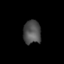
Tissue: lung
Cell type: T cells
Senescence score: 0.1455
Nuclear area (px): 404
Mean DAPI intensity: 80.332